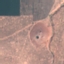
Land use / land cover: PermanentCrop